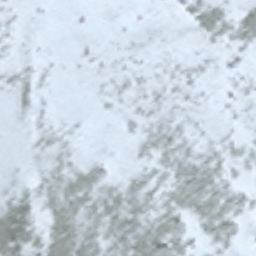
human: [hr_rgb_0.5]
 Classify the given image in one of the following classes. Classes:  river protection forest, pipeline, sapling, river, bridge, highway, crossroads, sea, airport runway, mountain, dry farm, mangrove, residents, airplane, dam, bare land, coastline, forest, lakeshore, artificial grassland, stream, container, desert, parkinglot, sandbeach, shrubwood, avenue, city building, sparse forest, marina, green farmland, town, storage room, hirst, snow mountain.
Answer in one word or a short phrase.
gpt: snow mountain